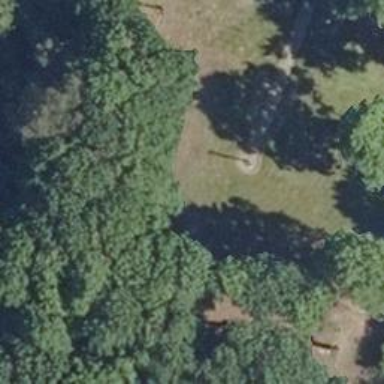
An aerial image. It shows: Historic memorial in the form of cross.